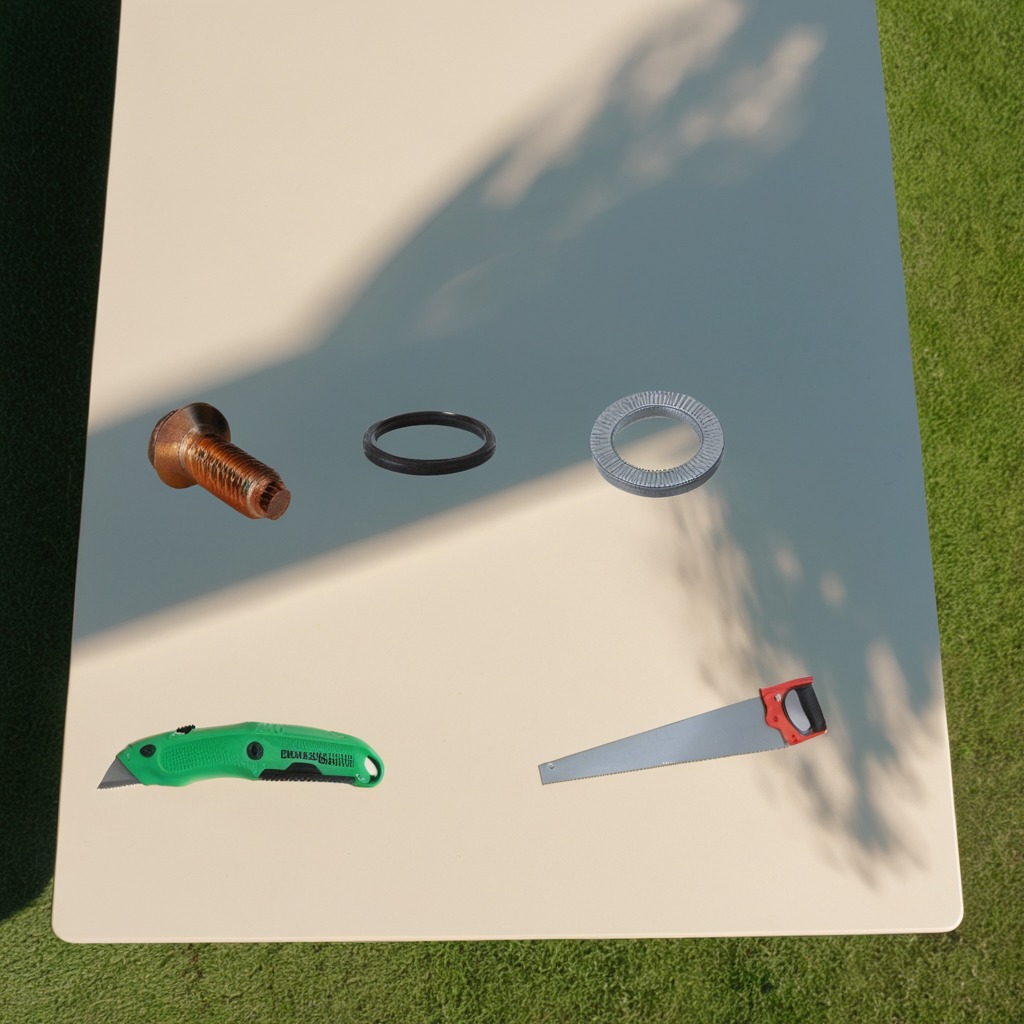
A rubber Oring, a utility knife, a flat metal washer, a metal machine screw, and a handheld metal saw are lying on the utility table.